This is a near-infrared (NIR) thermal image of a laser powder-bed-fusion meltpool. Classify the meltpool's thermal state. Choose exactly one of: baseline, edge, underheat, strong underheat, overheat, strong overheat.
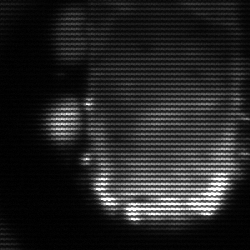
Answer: baseline